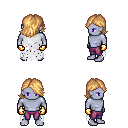
a pixel art fantasy rpg character, male body template, dark elf, purple skin, white tattered cape, magenta pants, light blonde swoop hairstyle, gold gloves, four views (front, back, left, right), 2x2 character sprite sheet, small pixel art, hard edges, no anti-aliasing